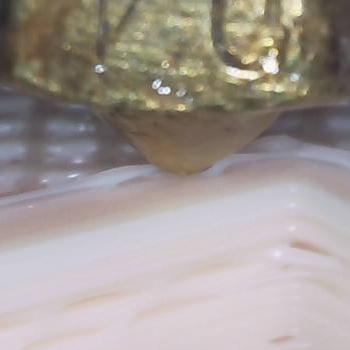
Flow rate: 42%